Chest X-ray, PA view. Patient: 37 years old, sex F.
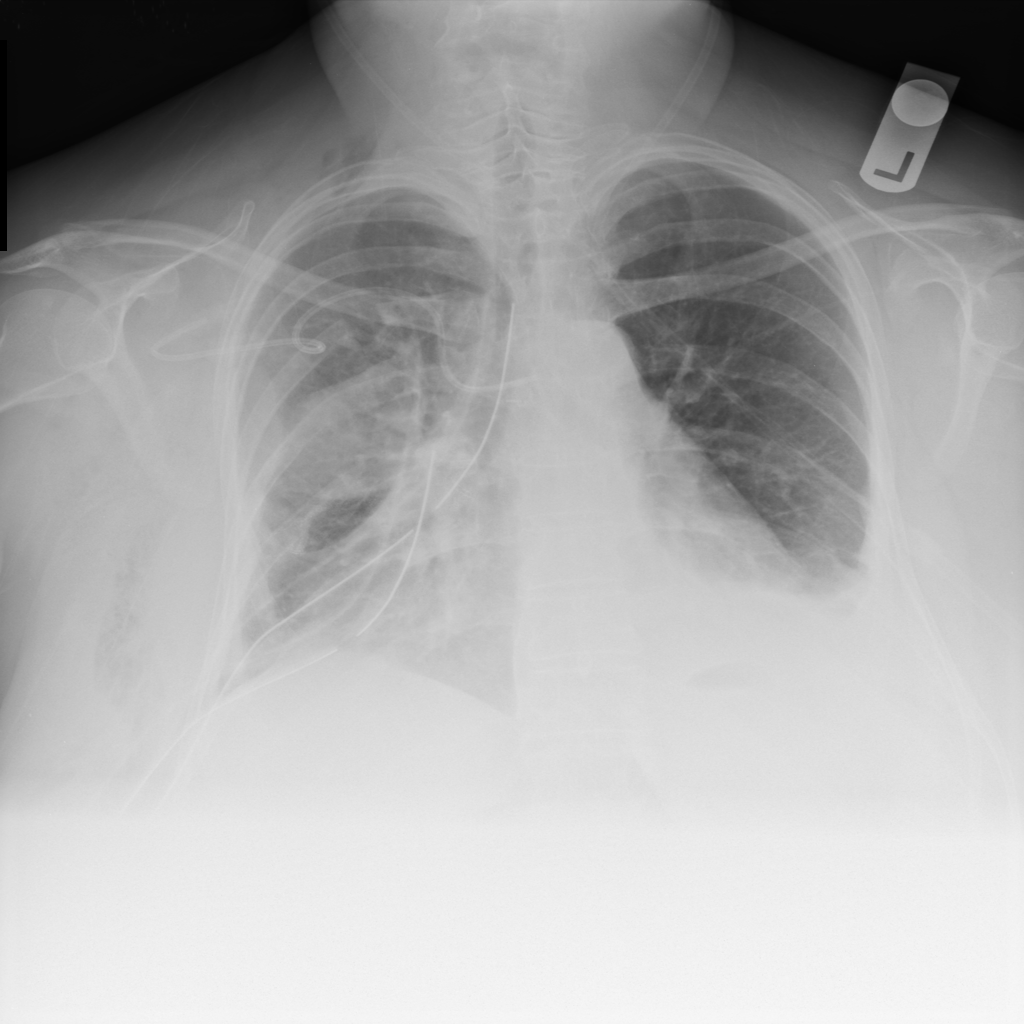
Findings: No Finding